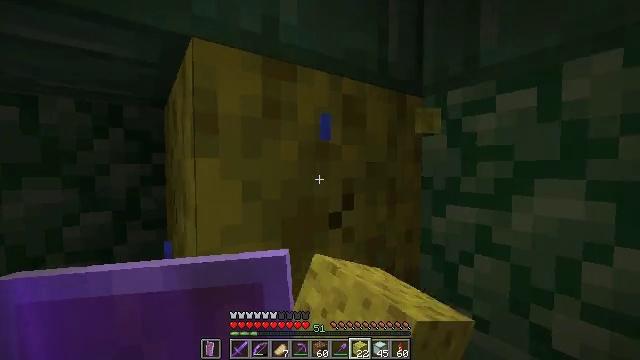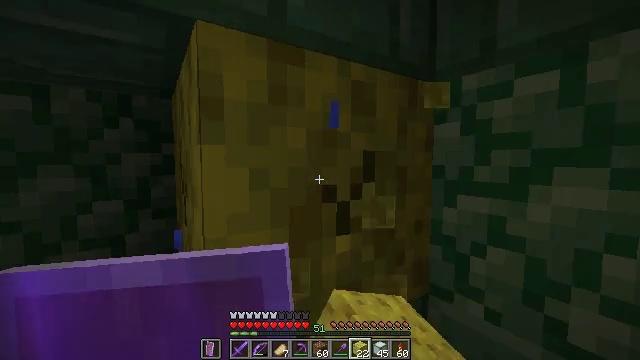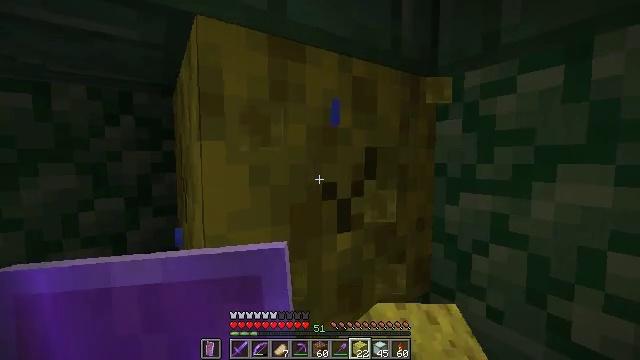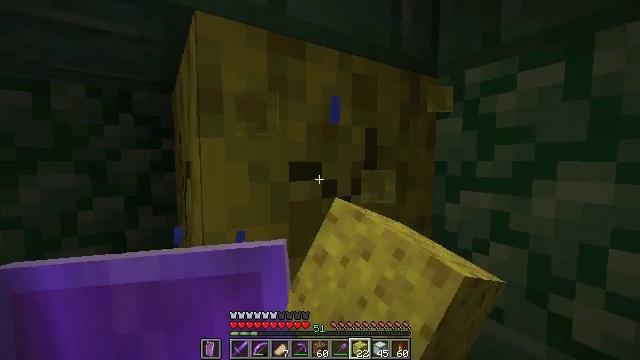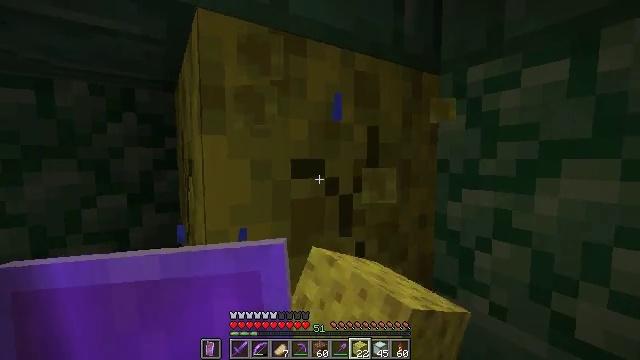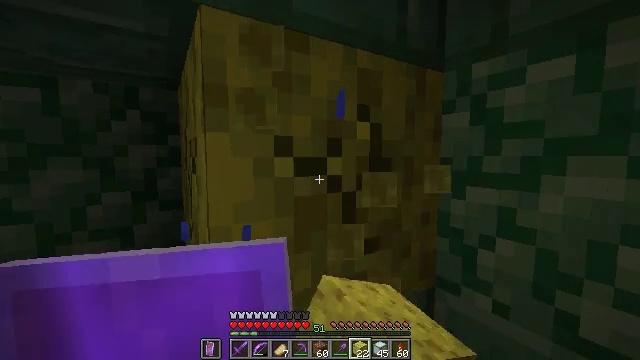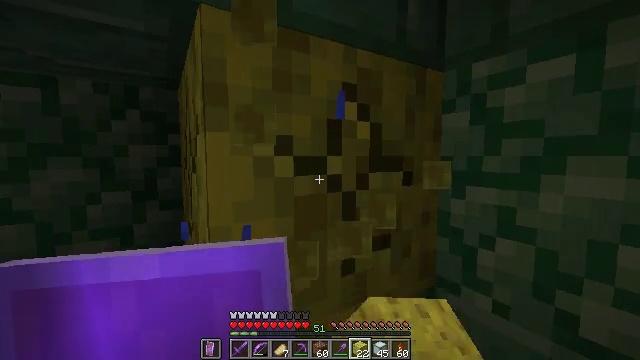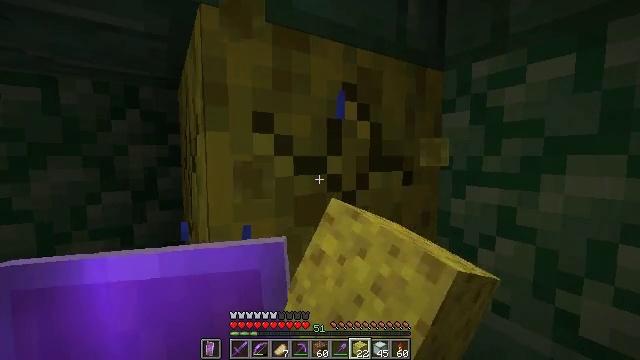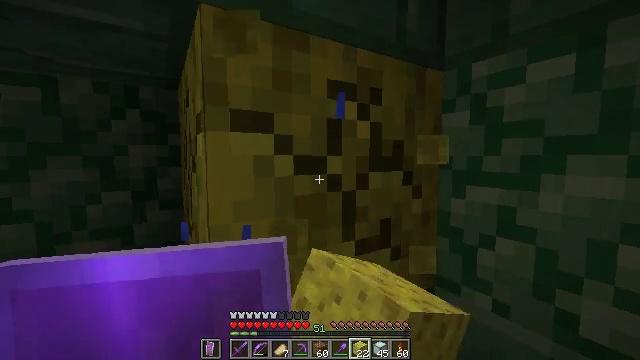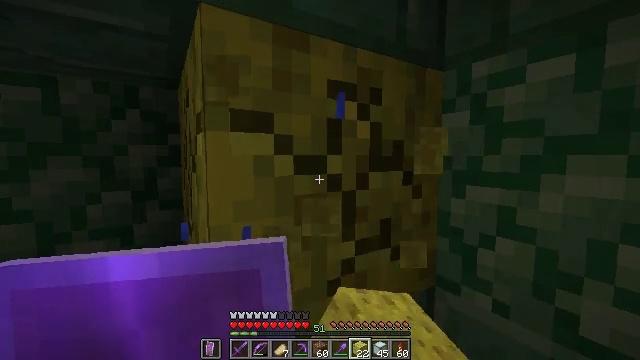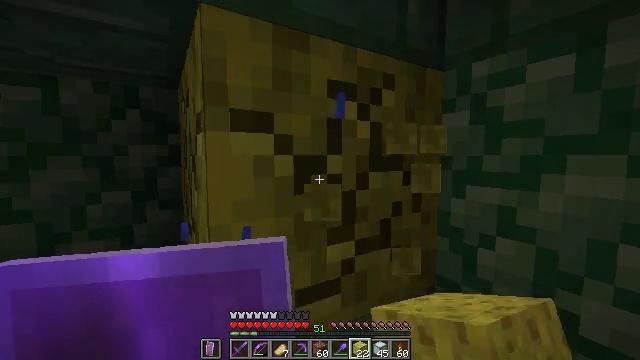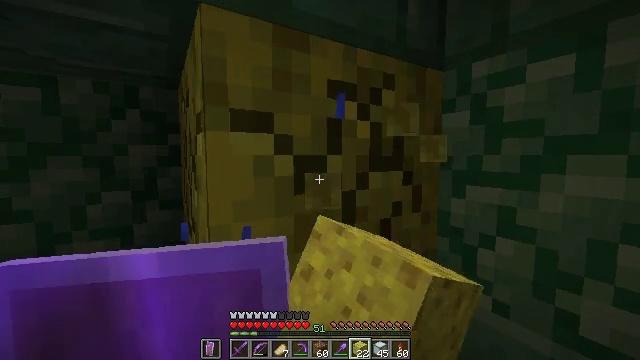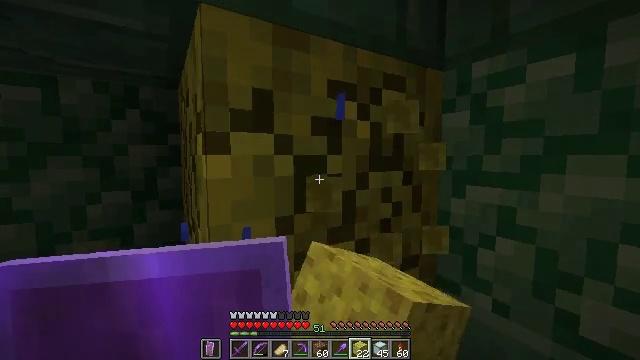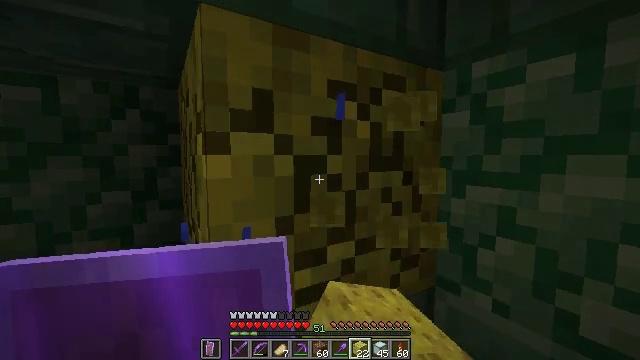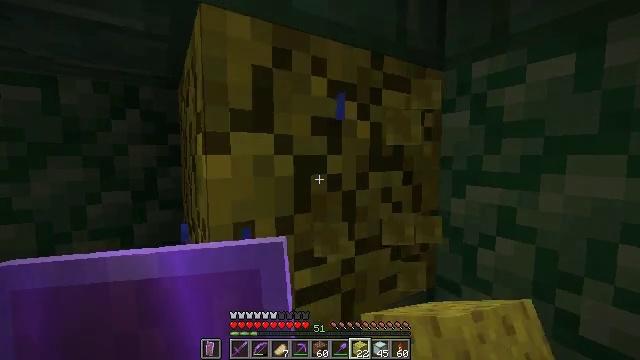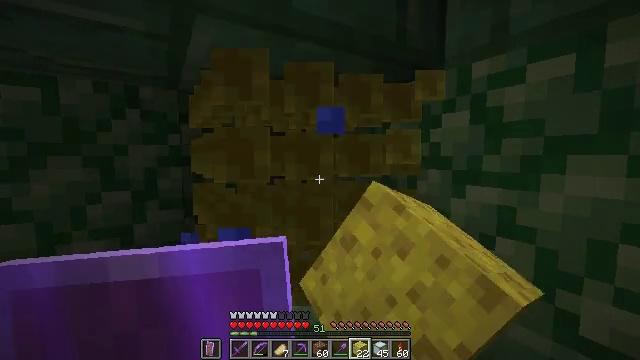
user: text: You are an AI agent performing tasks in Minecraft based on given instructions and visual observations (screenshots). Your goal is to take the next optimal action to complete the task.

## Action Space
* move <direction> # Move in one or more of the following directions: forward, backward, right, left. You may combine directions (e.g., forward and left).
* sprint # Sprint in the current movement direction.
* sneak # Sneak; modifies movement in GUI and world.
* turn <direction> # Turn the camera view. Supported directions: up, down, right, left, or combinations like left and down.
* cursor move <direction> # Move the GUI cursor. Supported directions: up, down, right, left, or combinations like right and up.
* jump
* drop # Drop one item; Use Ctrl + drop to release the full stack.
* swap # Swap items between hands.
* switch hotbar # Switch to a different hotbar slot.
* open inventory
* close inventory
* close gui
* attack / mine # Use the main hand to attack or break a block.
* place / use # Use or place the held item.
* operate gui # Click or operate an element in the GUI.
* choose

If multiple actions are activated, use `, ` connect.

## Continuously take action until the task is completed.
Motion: motion action
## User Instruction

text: Collect the wet sponge after mining.
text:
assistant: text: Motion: turn left and down, attack / mine
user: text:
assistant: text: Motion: attack / mine
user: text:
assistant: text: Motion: attack / mine
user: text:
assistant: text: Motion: attack / mine
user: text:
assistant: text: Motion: attack / mine
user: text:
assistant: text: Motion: attack / mine
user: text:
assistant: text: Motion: attack / mine
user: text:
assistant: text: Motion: attack / mine
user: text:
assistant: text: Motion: attack / mine
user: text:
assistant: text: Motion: attack / mine
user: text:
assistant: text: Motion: attack / mine
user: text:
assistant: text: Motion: attack / mine
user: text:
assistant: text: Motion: attack / mine
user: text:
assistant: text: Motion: attack / mine
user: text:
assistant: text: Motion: attack / mine
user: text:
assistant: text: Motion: turn left and up, attack / mine
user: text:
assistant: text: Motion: turn up, attack / mine
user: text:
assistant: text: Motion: attack / mine
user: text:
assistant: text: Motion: attack / mine
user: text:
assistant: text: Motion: attack / mine
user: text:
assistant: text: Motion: attack / mine
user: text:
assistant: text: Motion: attack / mine
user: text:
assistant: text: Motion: attack / mine
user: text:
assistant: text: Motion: move forward
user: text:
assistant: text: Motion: move forward
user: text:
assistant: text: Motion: move forward
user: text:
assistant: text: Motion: move forward
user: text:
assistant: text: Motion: move forward, turn left and down
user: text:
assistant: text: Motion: move forward, turn left and down
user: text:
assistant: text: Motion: no_op